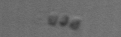
Label: Chaetoceros